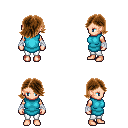
a pixel art fantasy rpg character, female body template, human, light skin, teal tunic, white pants, brown swoop hairstyle, white cloth bandages, four views (front, back, left, right), 2x2 character sprite sheet, small pixel art, hard edges, no anti-aliasing